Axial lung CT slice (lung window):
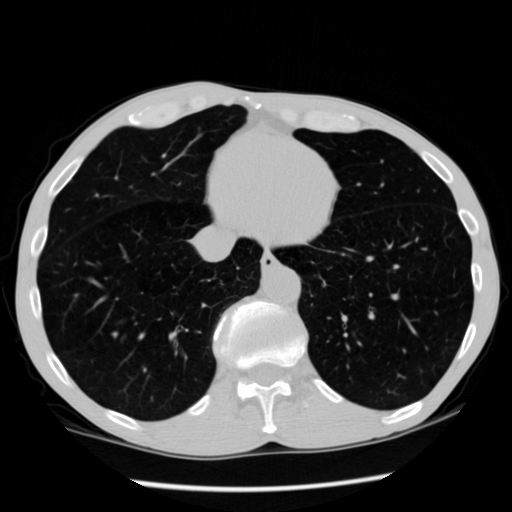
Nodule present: no